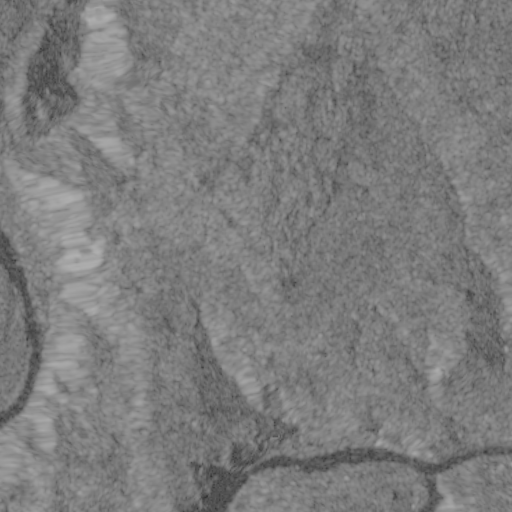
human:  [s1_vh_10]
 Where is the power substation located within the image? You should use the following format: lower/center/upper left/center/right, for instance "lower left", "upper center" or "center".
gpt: The power substation is located in the lower right of the image.
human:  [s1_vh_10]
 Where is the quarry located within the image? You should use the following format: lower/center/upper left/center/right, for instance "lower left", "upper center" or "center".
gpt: The quarry is located in the lower center of the image.
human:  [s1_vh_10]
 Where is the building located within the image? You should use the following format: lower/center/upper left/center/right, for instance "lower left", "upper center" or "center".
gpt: There is no building in the image.

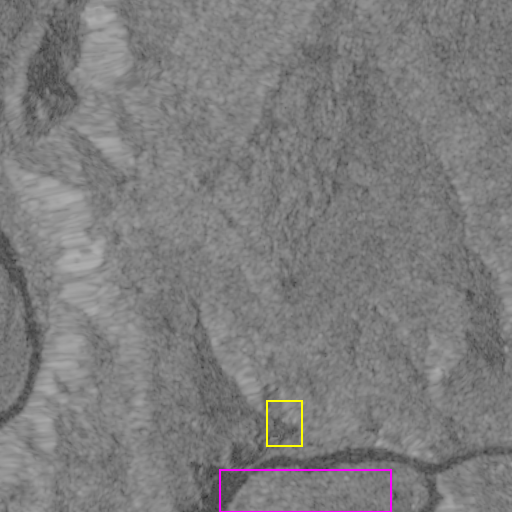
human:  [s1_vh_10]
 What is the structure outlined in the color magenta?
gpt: The structure outlined in magenta is a crop field.
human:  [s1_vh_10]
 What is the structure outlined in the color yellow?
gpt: The structure outlined in yellow is a quarry.
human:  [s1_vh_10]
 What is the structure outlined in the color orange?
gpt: There is no orange outline.